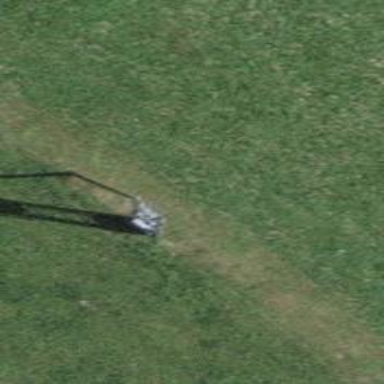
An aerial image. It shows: Utility pole as the man-made structure.